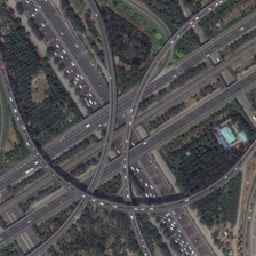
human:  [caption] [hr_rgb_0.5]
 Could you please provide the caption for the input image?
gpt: Many overpasses have been built in this area.

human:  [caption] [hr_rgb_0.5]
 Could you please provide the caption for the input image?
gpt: A large number of overpasses have been built in this area.

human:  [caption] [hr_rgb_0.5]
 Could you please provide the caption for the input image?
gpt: Many viaducts have been built in this area.

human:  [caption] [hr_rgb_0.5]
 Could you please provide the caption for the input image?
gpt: A large number of viaducts have been built in this area.

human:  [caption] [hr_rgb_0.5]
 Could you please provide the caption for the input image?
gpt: Many overpasses have been built in this area.